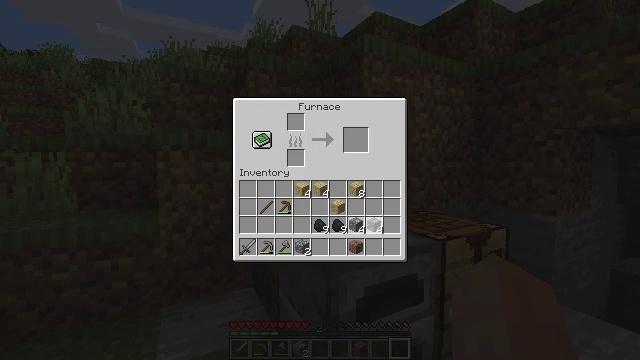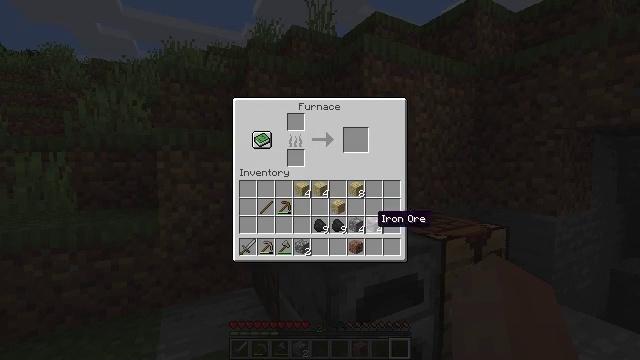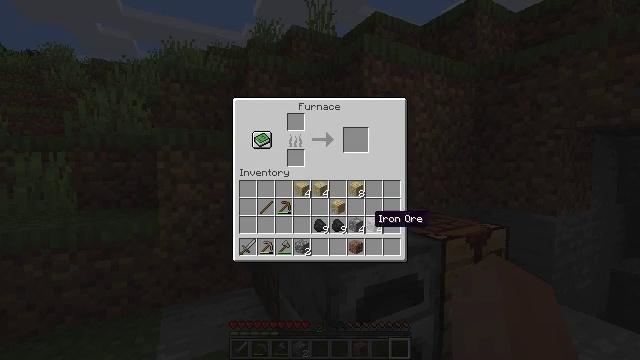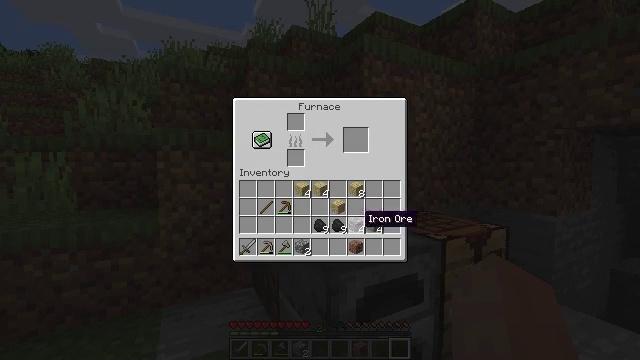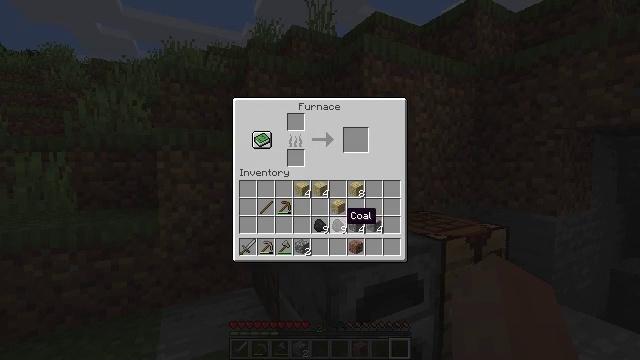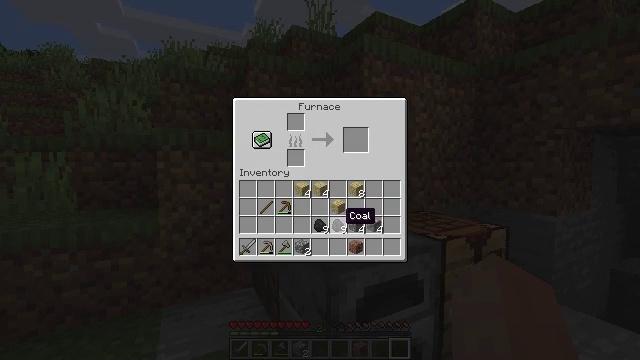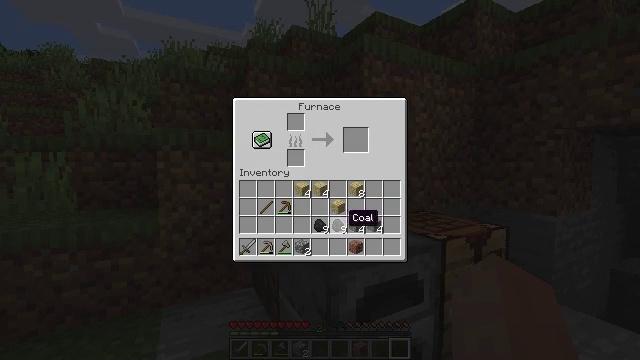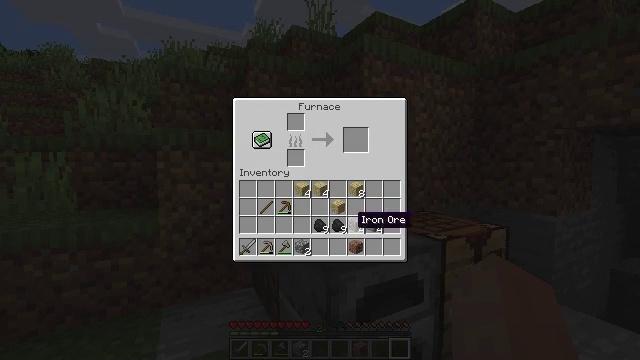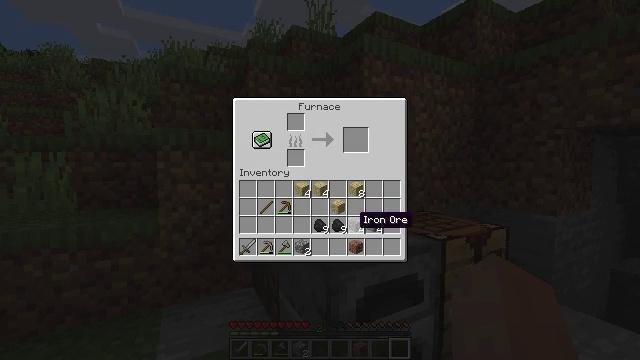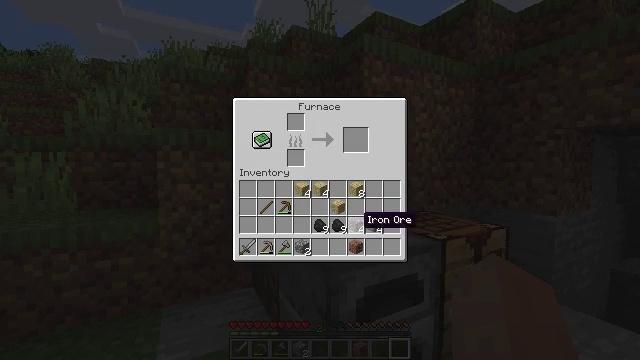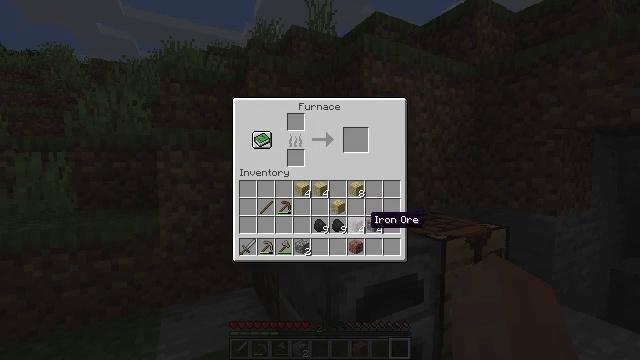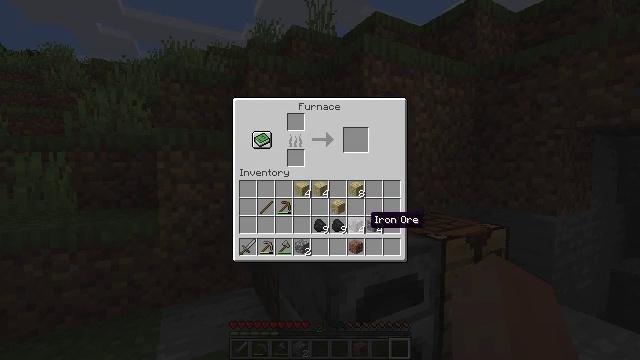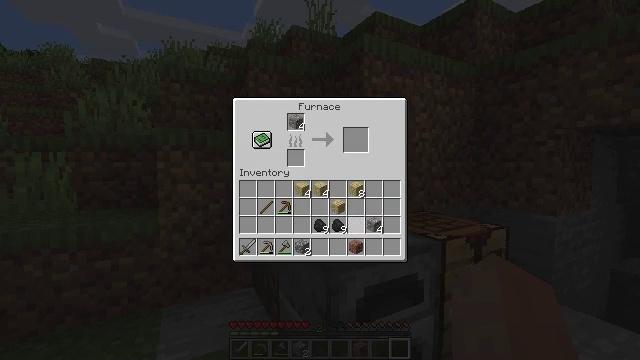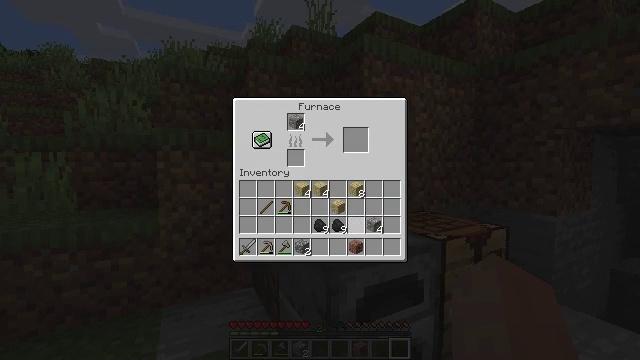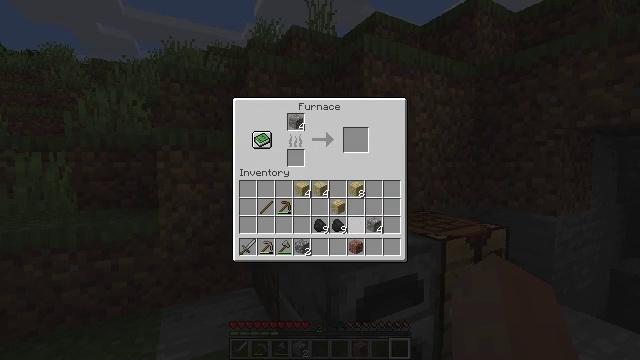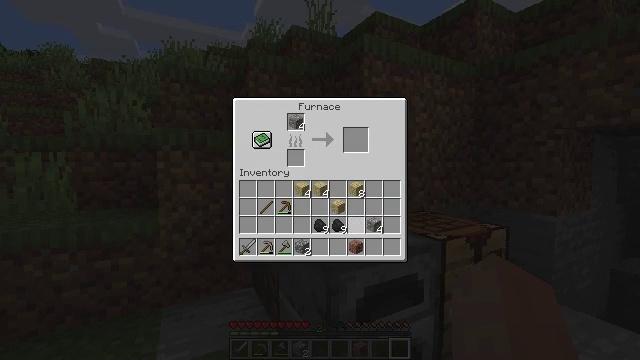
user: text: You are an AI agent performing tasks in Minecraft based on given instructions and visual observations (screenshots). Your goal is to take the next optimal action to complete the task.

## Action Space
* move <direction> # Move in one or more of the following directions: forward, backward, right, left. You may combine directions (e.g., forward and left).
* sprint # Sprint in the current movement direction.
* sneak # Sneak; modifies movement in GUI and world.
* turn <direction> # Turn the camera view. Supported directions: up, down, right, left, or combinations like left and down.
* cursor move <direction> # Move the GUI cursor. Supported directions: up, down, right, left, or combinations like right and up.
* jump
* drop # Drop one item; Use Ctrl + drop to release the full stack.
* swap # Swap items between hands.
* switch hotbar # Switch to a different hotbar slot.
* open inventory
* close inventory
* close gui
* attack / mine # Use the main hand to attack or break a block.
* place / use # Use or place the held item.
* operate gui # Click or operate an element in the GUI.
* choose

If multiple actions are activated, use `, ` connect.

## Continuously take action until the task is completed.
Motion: motion action
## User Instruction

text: Kill the chicken.
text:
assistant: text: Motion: no_op
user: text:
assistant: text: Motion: no_op
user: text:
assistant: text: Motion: cursor move left
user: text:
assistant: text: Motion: cursor move left
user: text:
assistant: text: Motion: no_op
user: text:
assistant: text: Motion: no_op
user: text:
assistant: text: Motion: sneak, cursor move right
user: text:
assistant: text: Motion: sneak
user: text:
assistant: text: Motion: sneak
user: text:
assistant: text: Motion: sneak, cursor move right
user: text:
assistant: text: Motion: sneak
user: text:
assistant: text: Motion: sneak, operate gui
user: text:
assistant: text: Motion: sneak, operate gui
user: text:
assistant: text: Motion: sneak, operate gui
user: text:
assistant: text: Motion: sneak
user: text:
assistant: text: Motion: sneak
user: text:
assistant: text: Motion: sneak
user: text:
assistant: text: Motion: sneak
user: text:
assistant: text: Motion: sneak
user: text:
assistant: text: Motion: sneak, operate gui
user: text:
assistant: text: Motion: sneak, operate gui
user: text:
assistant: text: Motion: sneak, operate gui
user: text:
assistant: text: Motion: sneak
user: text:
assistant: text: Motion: sneak
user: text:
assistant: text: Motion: sneak
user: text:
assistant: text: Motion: no_op
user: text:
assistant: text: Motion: turn right and down, close gui
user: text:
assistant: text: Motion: turn right and down, open inventory
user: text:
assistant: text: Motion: turn right and down, open inventory
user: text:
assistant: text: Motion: turn down